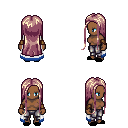
a pixel art fantasy rpg character, female body template, human, dark skin, white trimmed cape, metal pants, white blonde extra-long hairstyle, leather bracers, black slippers, four views (front, back, left, right), 2x2 character sprite sheet, small pixel art, hard edges, no anti-aliasing